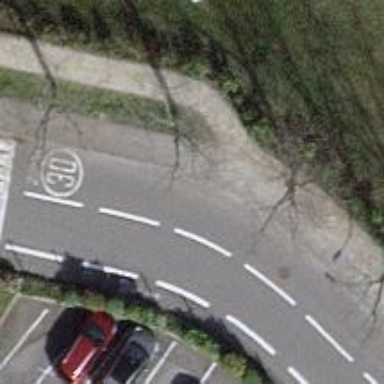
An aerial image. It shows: Residential road with designated cycle lane.